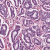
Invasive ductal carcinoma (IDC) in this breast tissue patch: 1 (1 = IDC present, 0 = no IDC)